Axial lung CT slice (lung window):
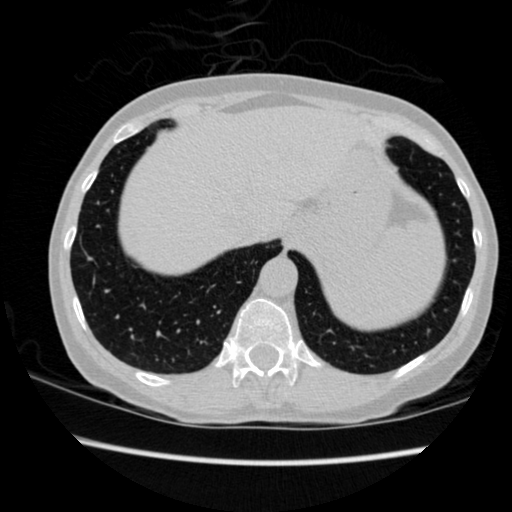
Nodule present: no